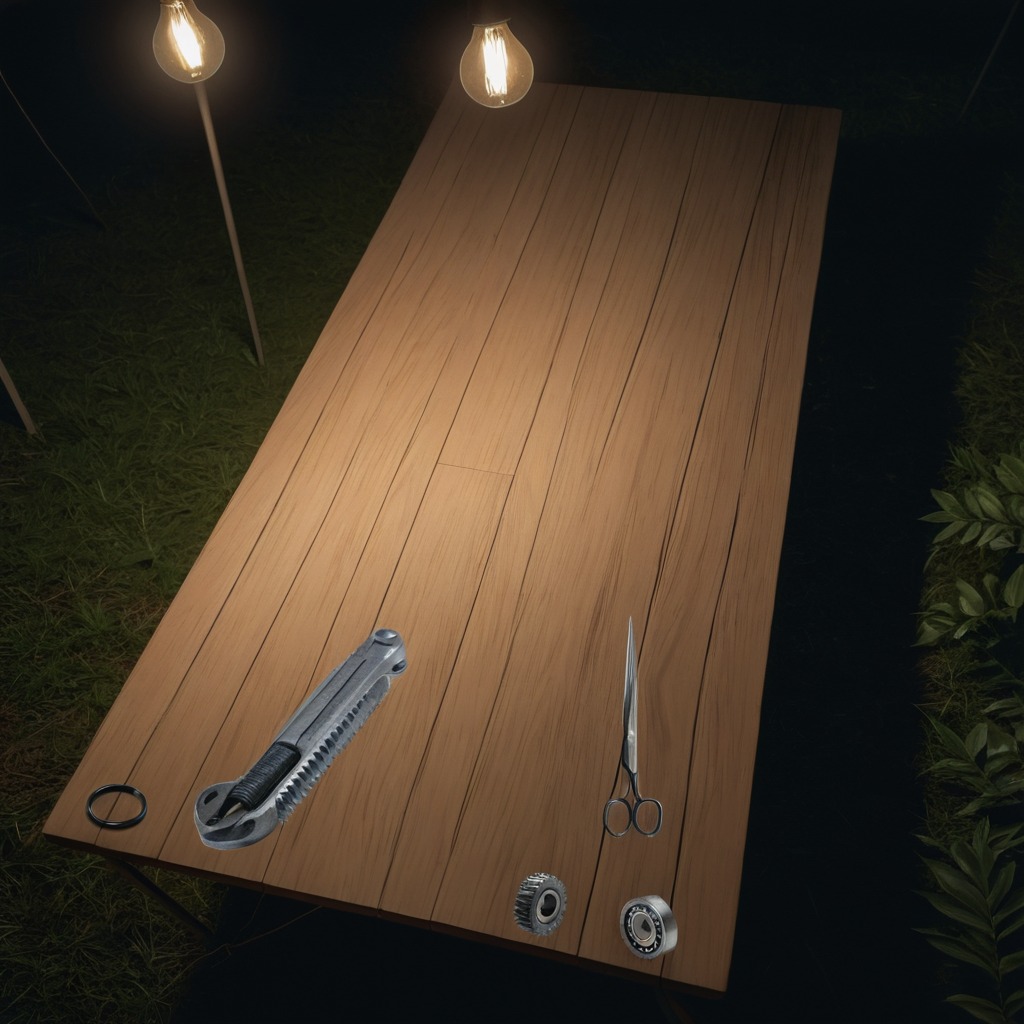
A ball bearing, a rubber O-ring, a steel gear with teeth, a utility knife, and a pair of scissors are lying on a wooden table inside a jungle field workshop tent at night.